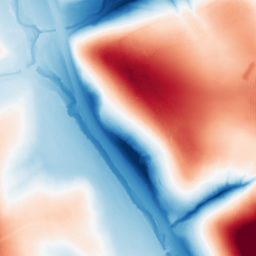
Category: classical
Decomposition family: gaussian
Decomposition parameters: sigma: 50
Upsampling method: fft_zeropad
Upsampling parameters: scale: 4
Upsampling scale: 4